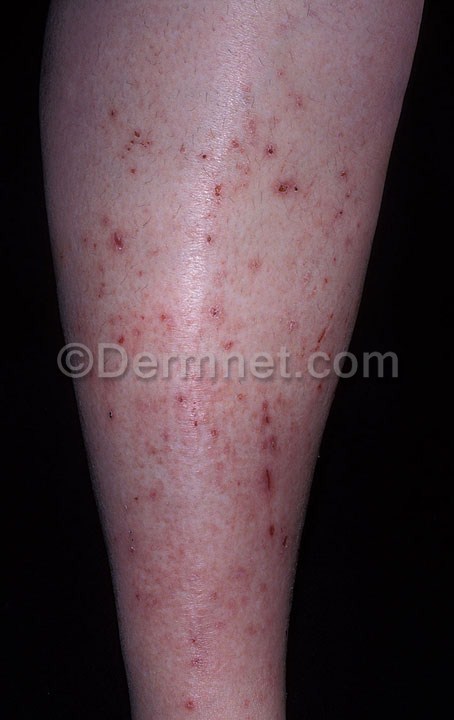
Disease: Vasculitis Photos